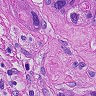
Metastatic tissue present: yes